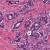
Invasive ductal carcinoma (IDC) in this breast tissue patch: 1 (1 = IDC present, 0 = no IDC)